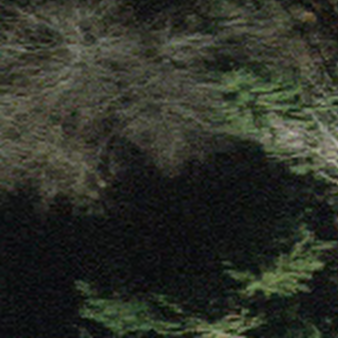
Label: other